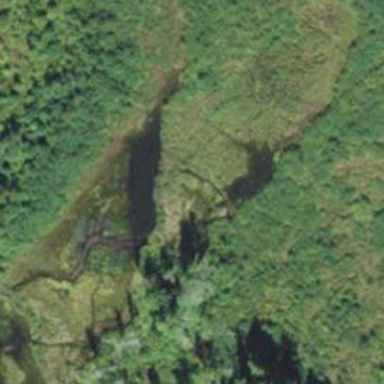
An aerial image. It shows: Serene pond surrounded by nature.